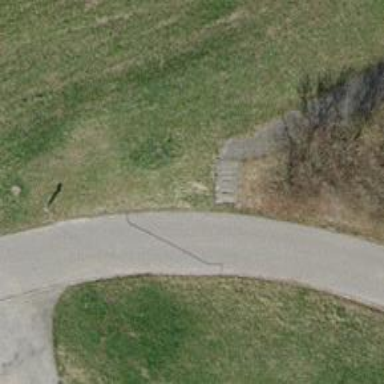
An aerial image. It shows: Concrete steps.